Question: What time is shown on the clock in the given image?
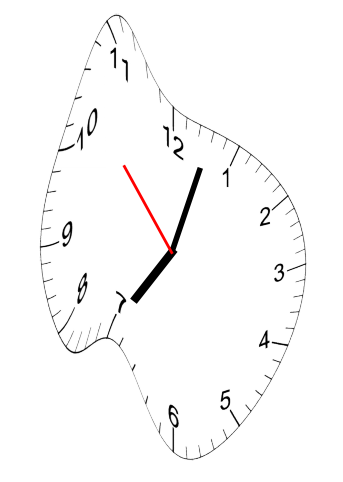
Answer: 07:02:53